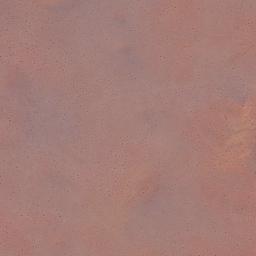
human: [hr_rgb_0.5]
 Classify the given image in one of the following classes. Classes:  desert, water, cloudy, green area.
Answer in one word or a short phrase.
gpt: desert